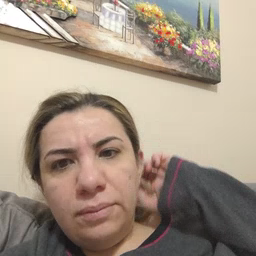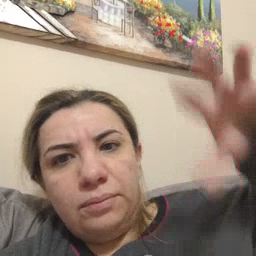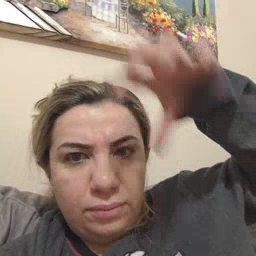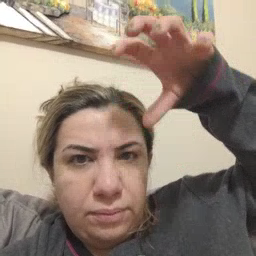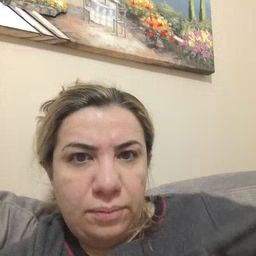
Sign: rain